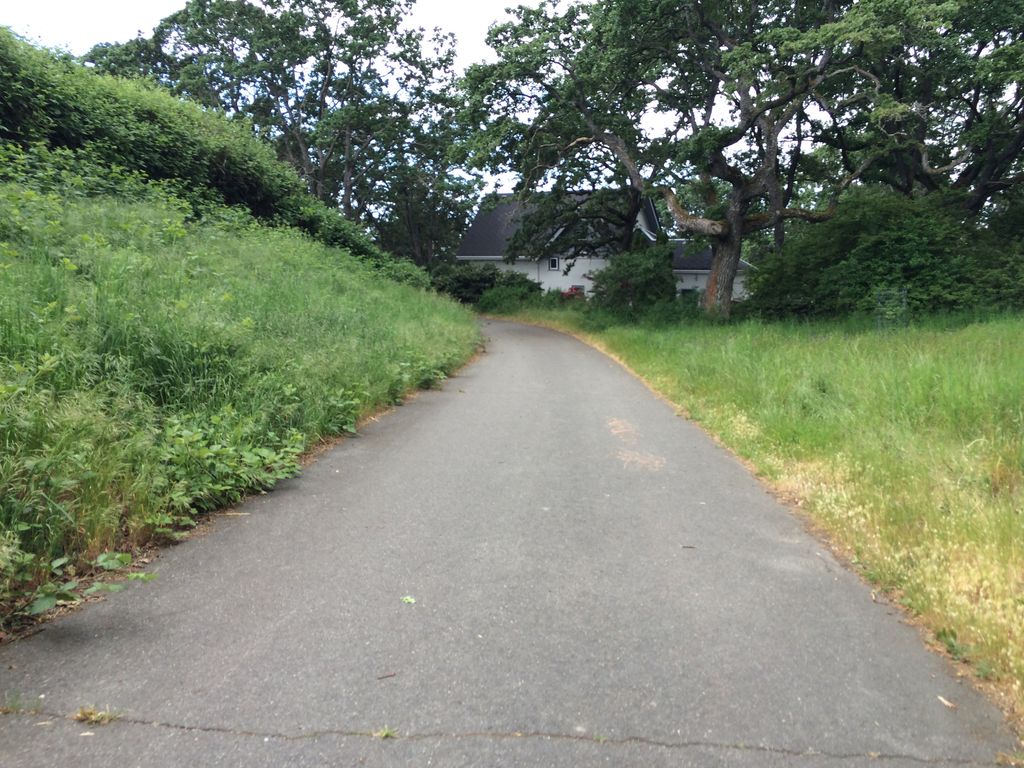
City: victoria